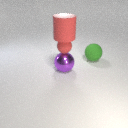
large purple metal sphere below large red rubber cylinder